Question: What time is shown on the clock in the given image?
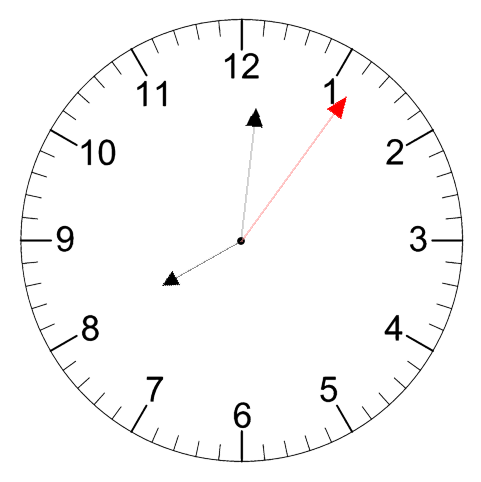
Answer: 08:01:06